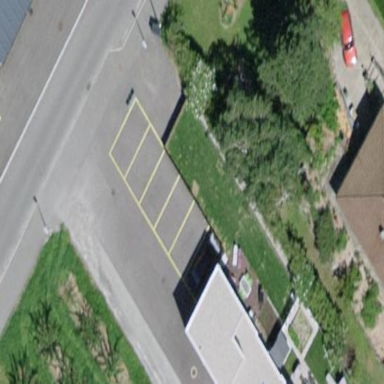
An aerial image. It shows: Parking lane area.